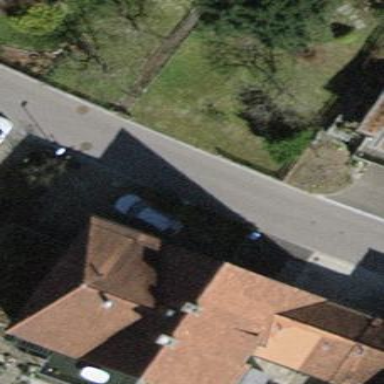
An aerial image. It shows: Building with tiled roof.